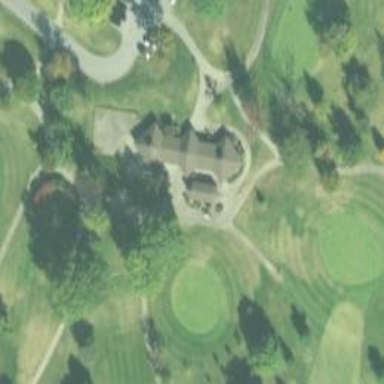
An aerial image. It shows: Golf cartpath that is also road path.